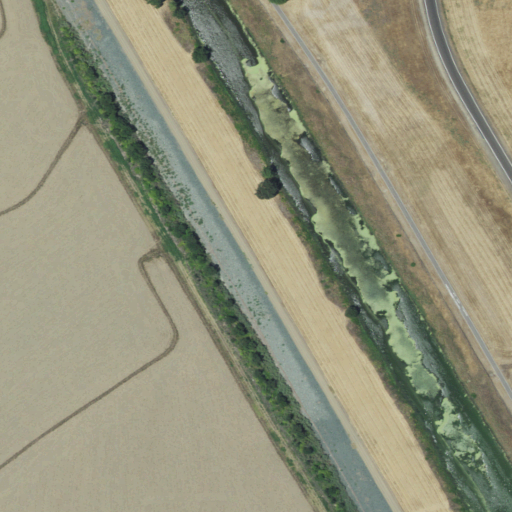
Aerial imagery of levee in California named Lovdal Levee containing cultivated crops, open water, herbaceous wetlands, and grassland